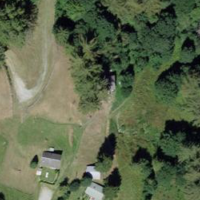
EUNIS habitat code: 52
Species observed at this site:
Bellis perennis